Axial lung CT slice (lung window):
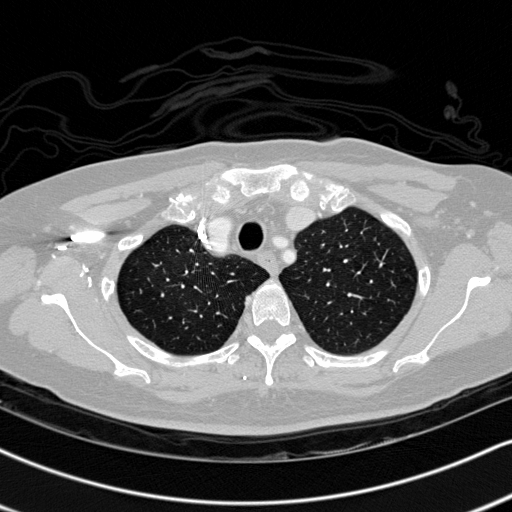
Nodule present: no